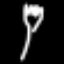
Label: fork